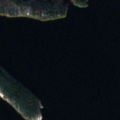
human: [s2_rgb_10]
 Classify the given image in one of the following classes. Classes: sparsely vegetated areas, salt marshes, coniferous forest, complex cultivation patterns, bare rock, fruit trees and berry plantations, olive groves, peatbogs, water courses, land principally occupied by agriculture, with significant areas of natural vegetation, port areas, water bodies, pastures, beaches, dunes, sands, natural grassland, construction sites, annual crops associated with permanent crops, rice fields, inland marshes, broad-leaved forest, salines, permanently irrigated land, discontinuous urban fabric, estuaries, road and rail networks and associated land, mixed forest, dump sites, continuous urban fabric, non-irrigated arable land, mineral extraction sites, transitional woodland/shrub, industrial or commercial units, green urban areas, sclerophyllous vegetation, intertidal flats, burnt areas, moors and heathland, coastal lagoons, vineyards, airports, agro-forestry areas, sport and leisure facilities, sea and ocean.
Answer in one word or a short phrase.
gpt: water bodies